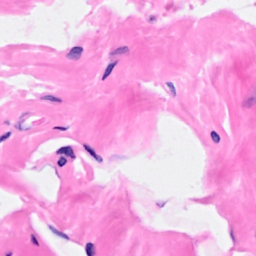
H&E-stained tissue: Breast